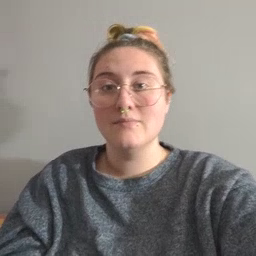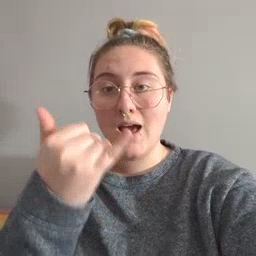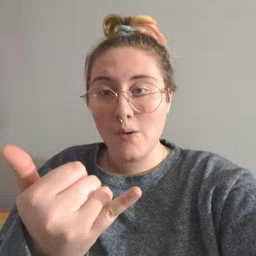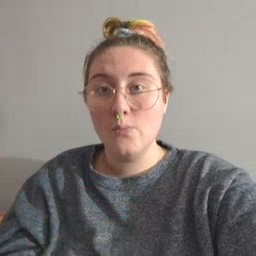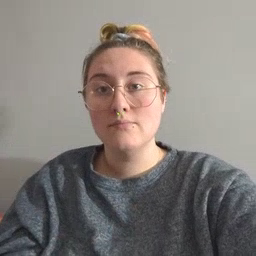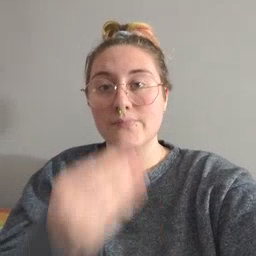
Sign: now